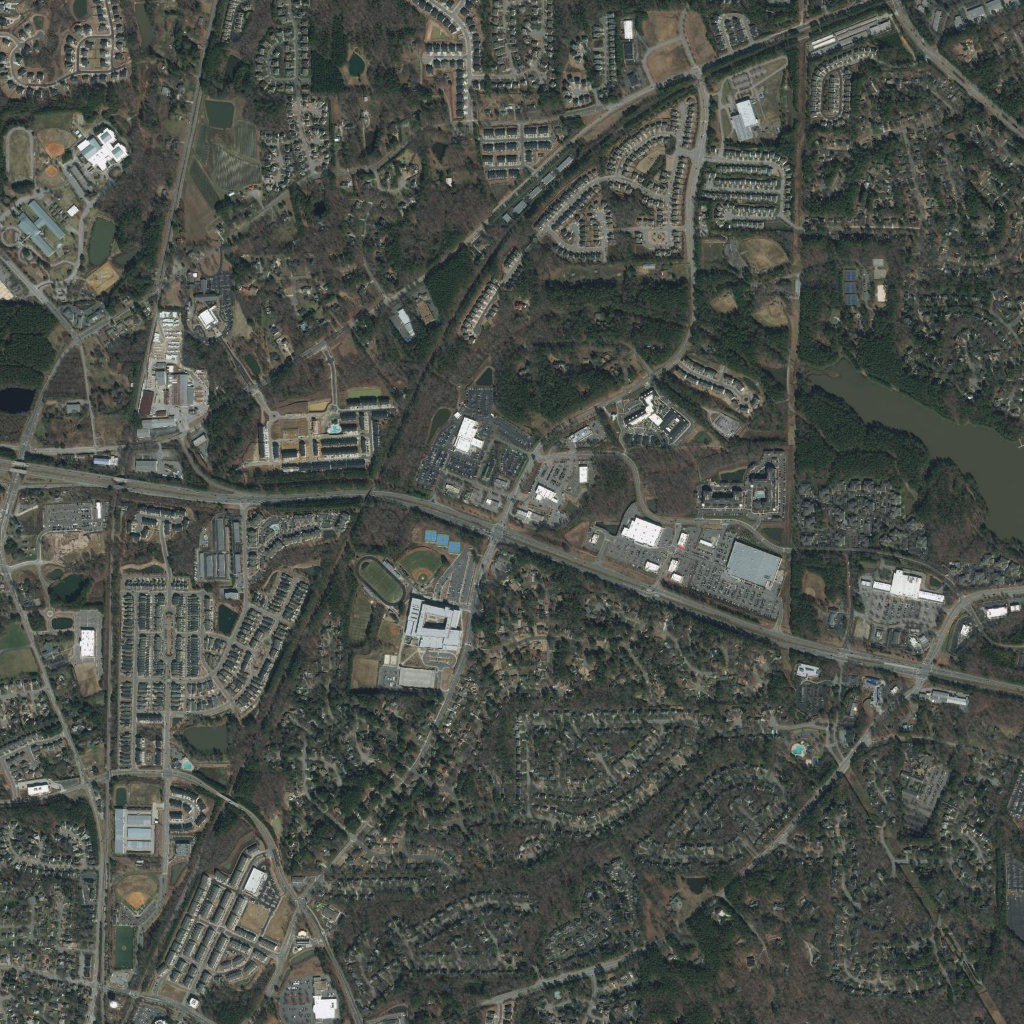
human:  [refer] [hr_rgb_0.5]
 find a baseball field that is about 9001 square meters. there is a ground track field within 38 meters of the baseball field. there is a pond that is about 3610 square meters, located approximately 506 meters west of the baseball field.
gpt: <box>[[38, 52, 43, 57, 0]]</box>